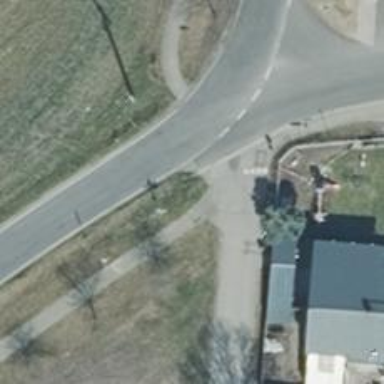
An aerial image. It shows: Emergency access point on the road.